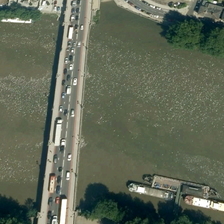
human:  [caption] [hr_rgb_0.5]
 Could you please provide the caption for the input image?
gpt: many cars are running on a bridge over a river with some green trees and buildings .

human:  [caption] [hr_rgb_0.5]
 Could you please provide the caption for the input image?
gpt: many cars are running on a bridge over a river with some green trees and buildings .

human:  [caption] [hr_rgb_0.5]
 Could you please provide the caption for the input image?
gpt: many cars are running on a bridge over a river with some green trees and buildings .

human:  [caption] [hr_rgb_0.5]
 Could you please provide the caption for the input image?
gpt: many cars are running on a bridge over a river with some green trees and buildings .

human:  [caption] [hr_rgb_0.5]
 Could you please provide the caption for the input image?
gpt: many cars are running on a bridge over a river with some green trees and buildings .